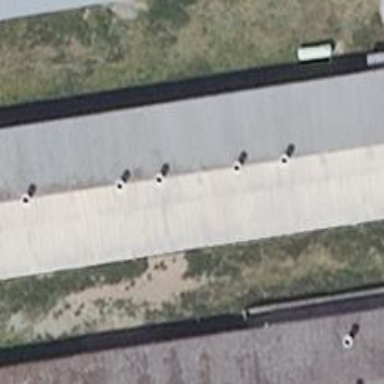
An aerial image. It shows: Gabled grey roof on farm auxiliary building. The roof is oriented along the length of the structure.